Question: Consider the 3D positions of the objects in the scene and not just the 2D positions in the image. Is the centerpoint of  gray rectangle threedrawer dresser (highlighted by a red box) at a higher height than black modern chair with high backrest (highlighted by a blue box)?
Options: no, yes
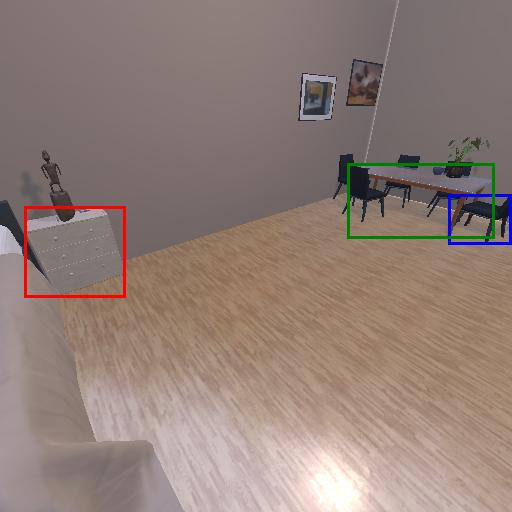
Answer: no